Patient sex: F
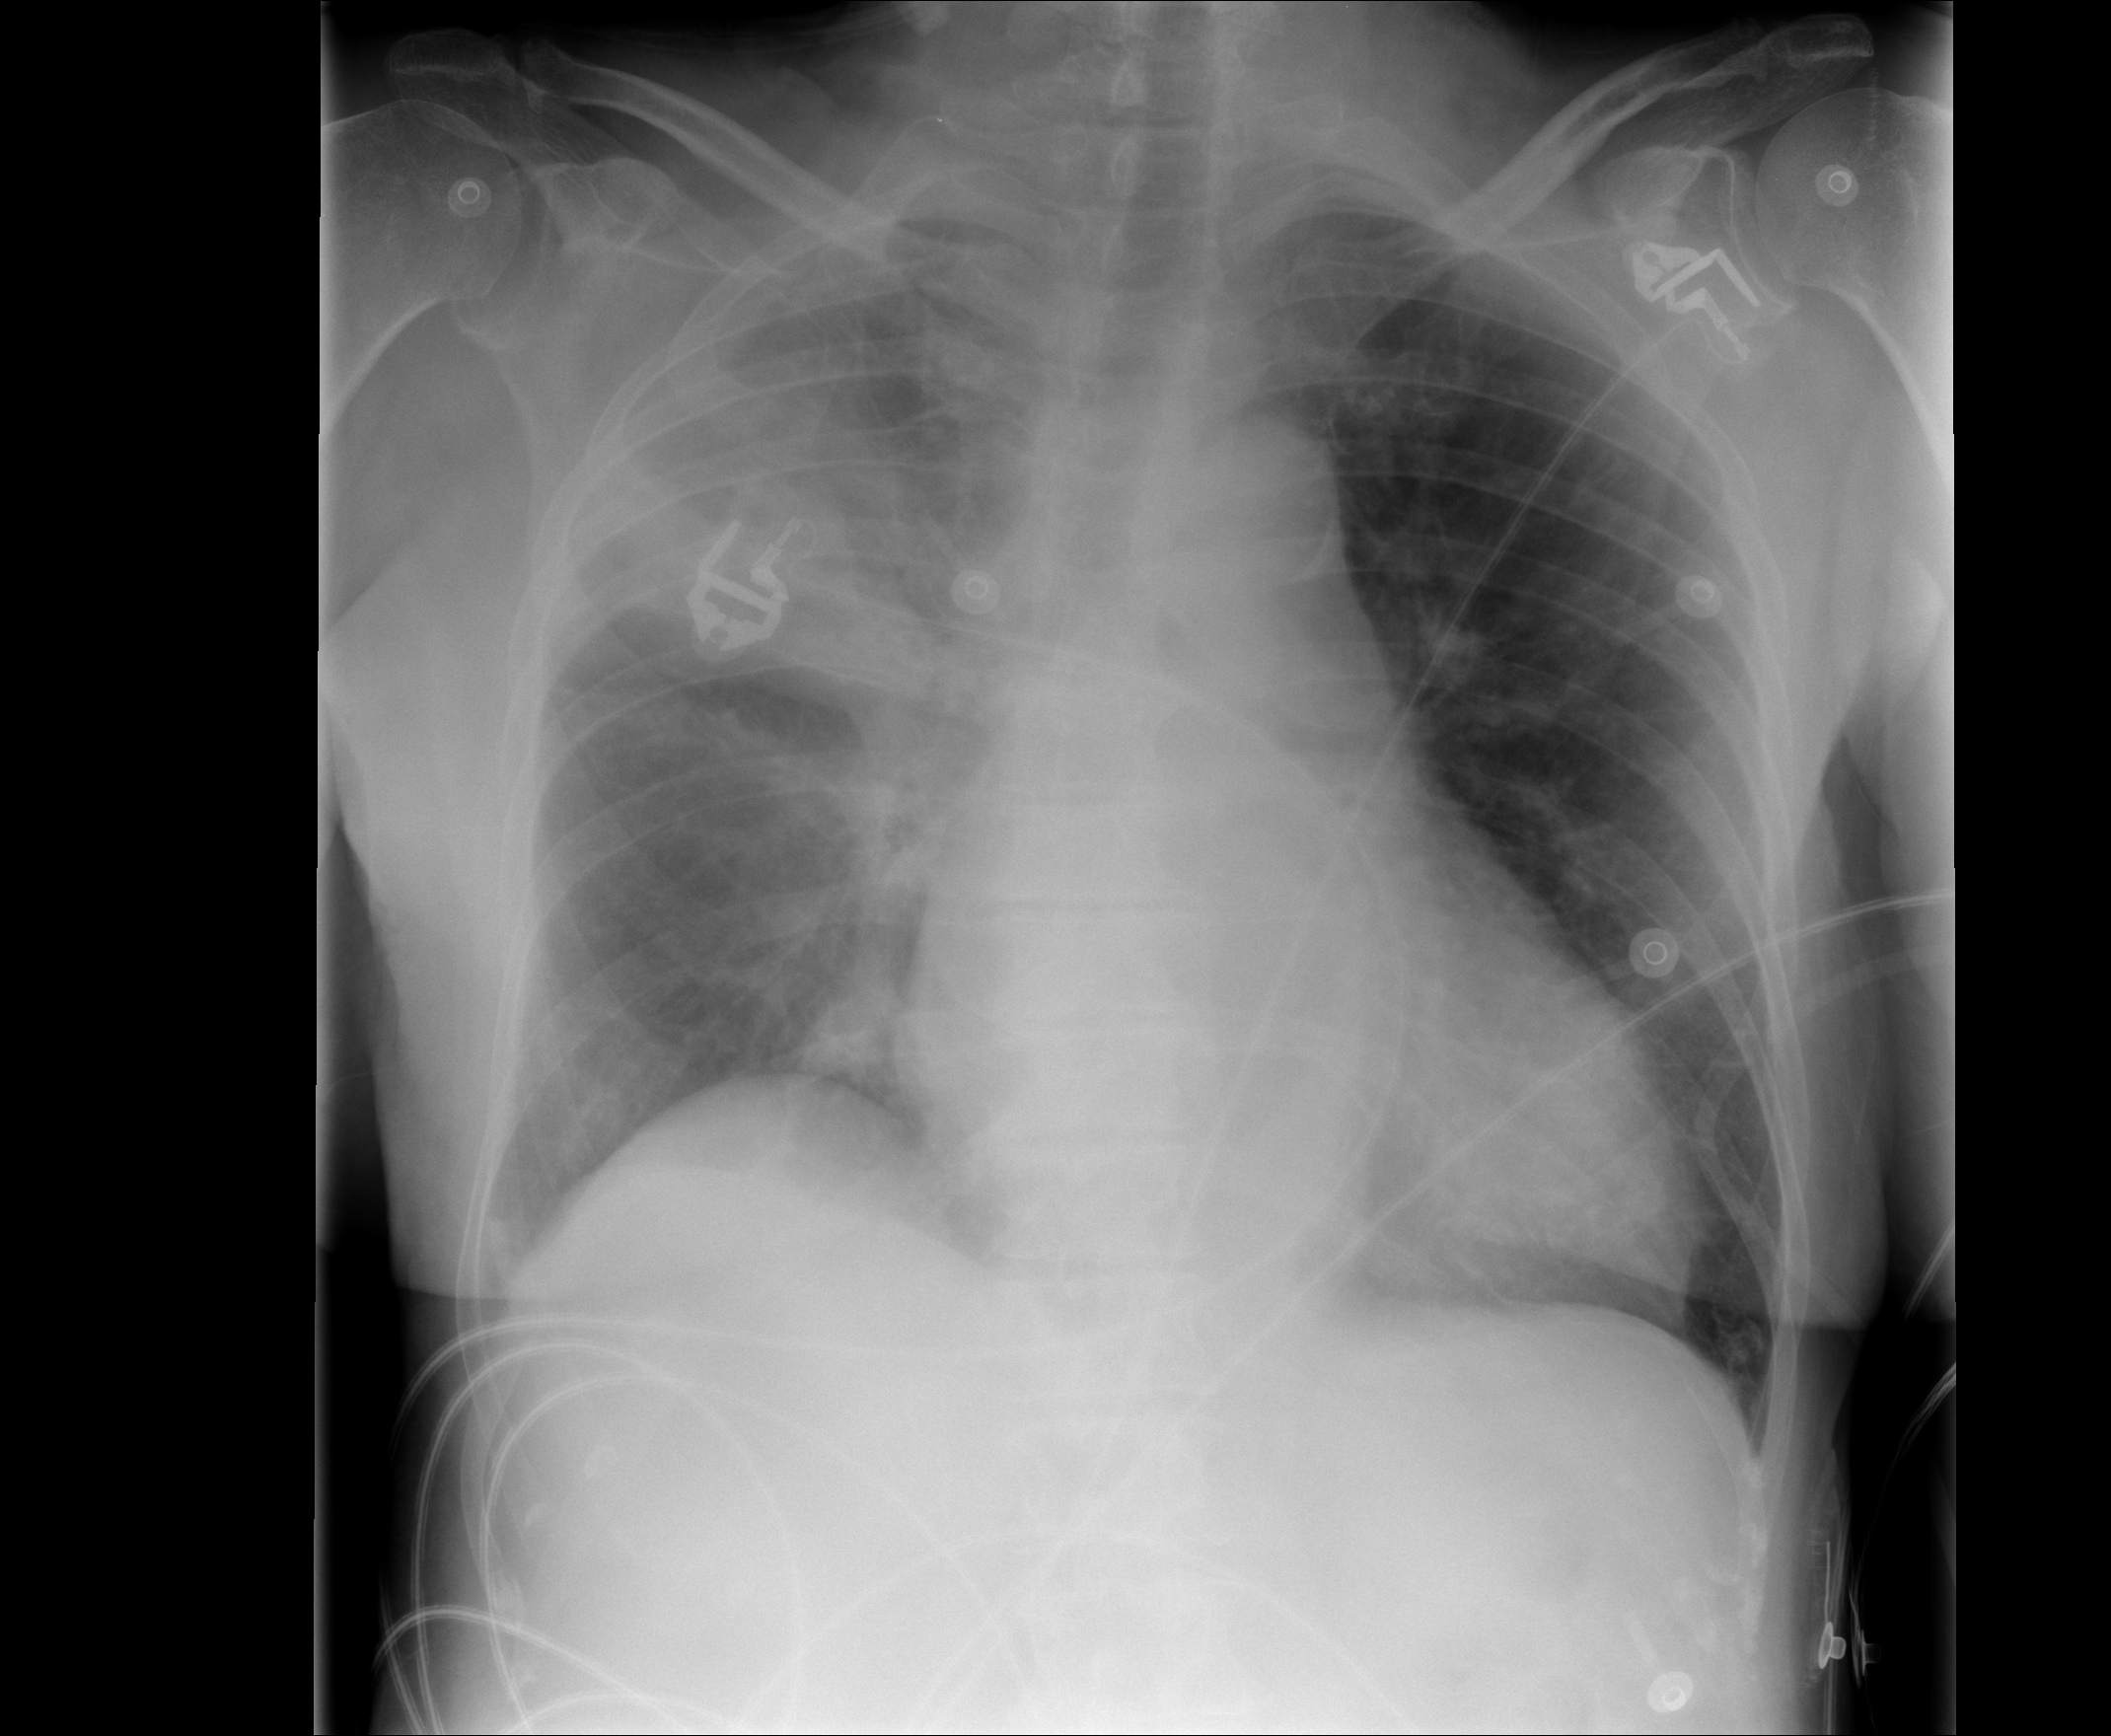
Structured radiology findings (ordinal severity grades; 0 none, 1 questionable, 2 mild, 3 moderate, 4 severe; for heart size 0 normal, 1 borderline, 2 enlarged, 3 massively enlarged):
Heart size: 2
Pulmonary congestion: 0
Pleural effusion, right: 1
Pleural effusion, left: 0
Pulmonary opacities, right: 3
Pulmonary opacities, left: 0
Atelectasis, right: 3
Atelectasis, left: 0